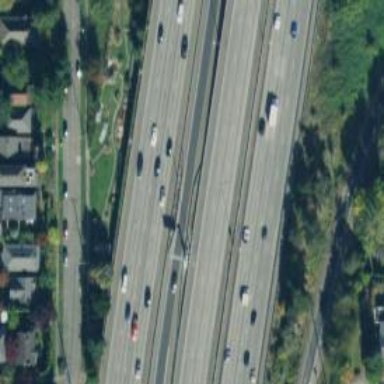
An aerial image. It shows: Motorway link.